Question: I have a table that has multiple entries in a day. I'd like the last two sets of entries.
value | timeIn | id

'''
select * from db.table t
where t.r_id = 76703
order by timeIn DESC
LIMIT 2
'''
I want to add a group by timeIn (the time column) but show the individual rows inside. By limit 2, I mean I want two groups. (Basically out of a table, get the last two (earliest dates to today) groups of values for the id on the right
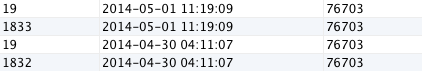
Answer: There are multiple ways to get the specified result set.
As I understand what you are asking, to restate the specification in different words: you want to find the second highest (distinct) 'timeIn' value from the table (for a given value of 'r_id'), and then you want to return all rows from the table (for the given value of 'r_id') that have a 'timeIn' value that is greater than or equal to the second highest 'timeIn' value. By "set", you mean the collection of rows that have a matching 'r_id' and 'timeIn' value. (It's entirely possible I've misunderstood the specification.)
Here's one way to get the specified rows:
'''
SELECT d.value
, d.timeIn
, d.r_id
FROM mytable d
WHERE d.r_id = 76703
AND d.timeIn >=
( SELECT MAX(m2.timeIn) AS m2_timeIn
FROM mytable m2
WHERE m2.r_id = 76703
AND m2.timeIn <
( SELECT MAX(m1.timeIn) AS m1_timeIn
FROM mytable m1
WHERE m1.r_id = 76703
)
)
ORDER BY d.timeIn DESC, d.value ASC
'''
---
Performance of this query is going to depend on an index with a leading columns of 'r_id' and 'timeIn', because of the equality predicate, and the range scan.
'''
... ON mytable (r_id, timeIn, ... )
'''
An 'EXPLAIN' will show the steps in the plan. MySQL should run that innermost query first, to get the first highest 'timeIn' value. Then MySQL should run the query against m2, to get the second highest 'timeIn' value. With that as a constant, MySQL should run the query against 'd' to get ...
---
Also, it's important that the predicate with the literal '76703' be in the outer query, and the subqueries. (There's temptation there to make those into correlated subqueries, to replace the literals with references from the higher query... but for performance sake, you don't want to do that (because of the way MySQL processes correlated subqueries.) You won't notice a problem on small sets, but with larger sets, the performance penalty becomes noticeable, and with huge sets, the performance becomes unbearable.
For getting only the two highest to values, the 'MAX(foo) WHERE foo < (SELECT MAX(foo)' approach is probably the most efficient. Obviously, this could be extended to three, four, etc.
But to get the hundred highest values, the SQL becomes unwieldy.
Another approach to getting the 'n'-th highest value would be to use a query something like this:
'''
SELECT mn.timeIn
FROM mytable mn
WHERE mn.r_id = 76703
GROUP BY mn.timeIn
LIMIT n-1 ,1
'''
where 'n-1' represents the number of "highest" values you want to skip. (For example, to get the 10th highest value, you'd specify 'LIMIT 9,1'.)
Note that if there aren't at least "n" distinct values for timeIn, this query won't return a row (the same is true for the approach used in the first query.)